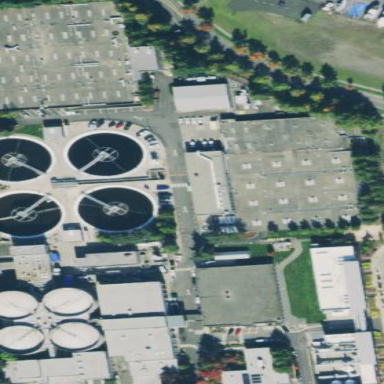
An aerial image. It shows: View of wastewater plant.